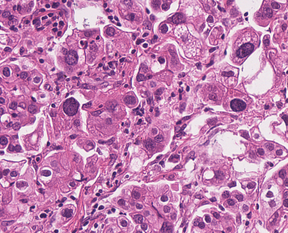
Tumor epithelial tissue: yes
Tumor-associated stroma tissue: yes
Normal tissue: no